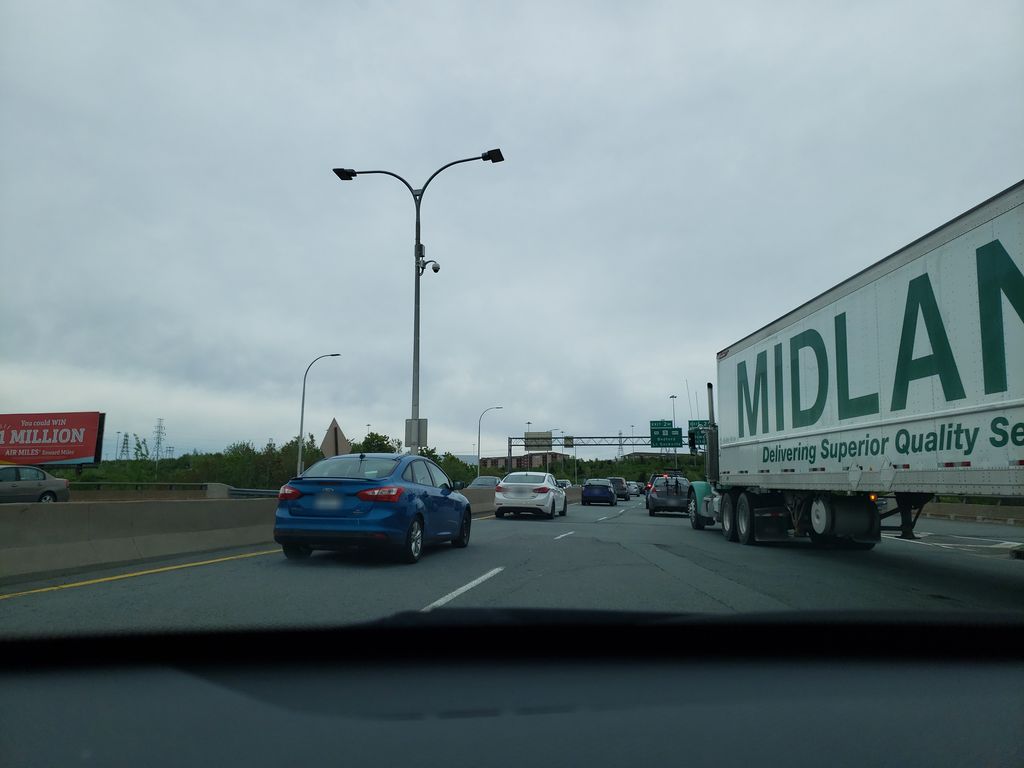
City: halifax